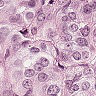
Metastatic tissue present: yes